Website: lowes
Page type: delivery-shipping
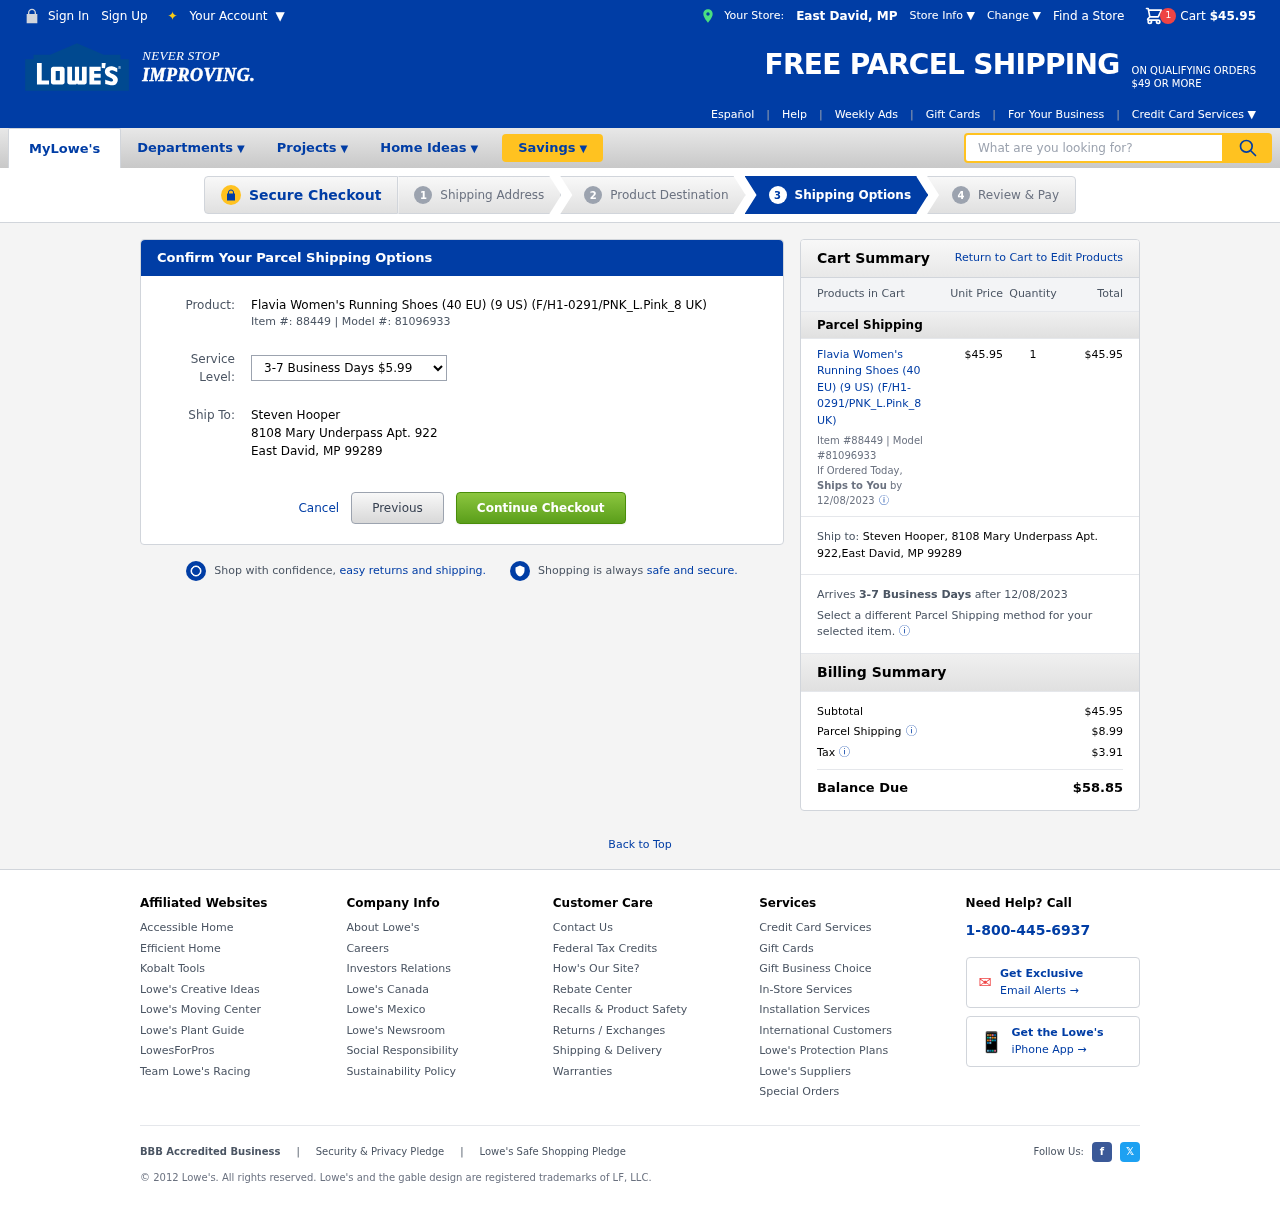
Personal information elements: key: PII_CITY
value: East David
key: PII_FULLNAME
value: Steven Hooper
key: PII_POSTCODE
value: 99289
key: PII_STATE_ABBR
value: MP
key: PII_STREET
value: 8108 Mary Underpass Apt. 922
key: PII_FULLNAME2
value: Steven Hooper
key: PII_CITY2
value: East David
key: PII_STATE_ABBR2
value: MP
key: PII_POSTCODE_FULL
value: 99289
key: PII_POSTCODE_NUMERIC
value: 99289
Product elements: key: PRODUCT1_NAME
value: Flavia Women's Running Shoes (40 EU) (9 US) (F/H1-0291/PNK_L.Pink_8 UK)
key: PRODUCT1_PRICE
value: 45.95
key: PRODUCT1_QUANTITY
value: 1
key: PRODUCT1_ITEM_NUMBER
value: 88449
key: PRODUCT1_MODEL_NUMBER
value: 81096933
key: PRODUCT1_NAME2
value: Flavia Women's Running Shoes (40 EU) (9 US) (F/H1-0291/PNK_L.Pink_8 UK)
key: PRODUCT1_ITEM_NUMBER2
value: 88449
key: PRODUCT1_MODEL_NUMBER2
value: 81096933
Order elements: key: ORDER_SUBTOTAL
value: $45.95
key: ORDER_DELIVERY_DATE
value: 12/08/2023
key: ORDER_ITEM_TOTAL
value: $45.95
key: ORDER_DELIVERY_DATE2
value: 12/08/2023
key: ORDER_SHIPPING_COST
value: $8.99
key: ORDER_TAX
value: $3.91
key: ORDER_TOTAL
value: $58.85
Search elements: key: HEADER_SEARCH
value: What are you looking for?